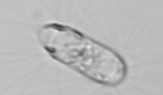
Label: Corethron_hystrix